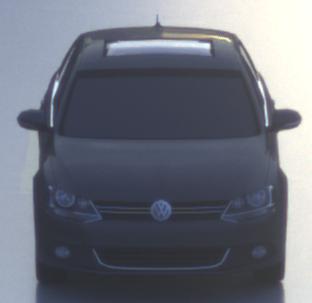
Make: VW
Model: Jetta 1.2 TSI
Detailed model: Jetta (IV)
Model produced from: 2011/01
Model produced until: 2014/08
Doors: 4
Color: gray
Road condition: wet road
Daytime: sunrise or sunset
Contrast: low contrast